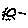
Label: sun